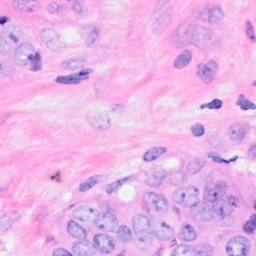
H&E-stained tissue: Breast